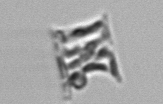
Label: Eucampia